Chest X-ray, AP view. Patient: 12 years old, sex M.
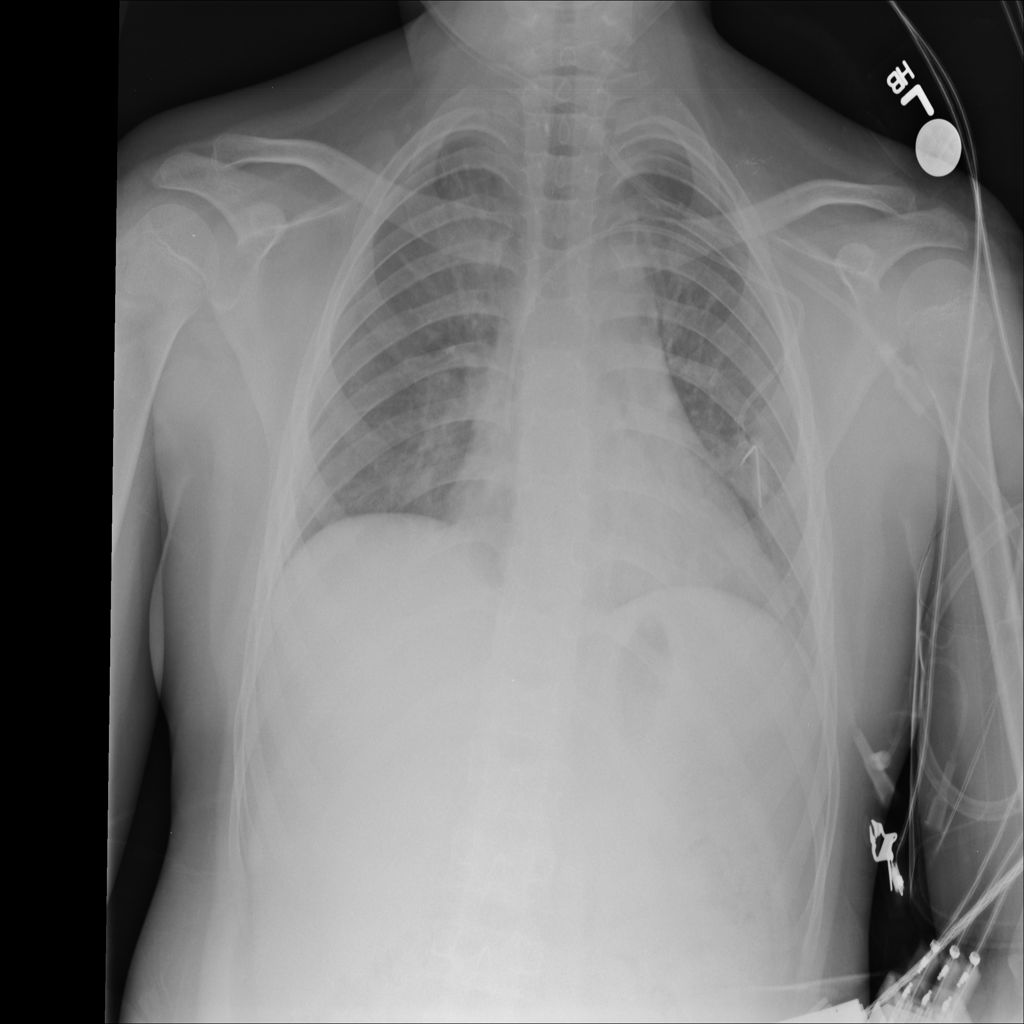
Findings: No Finding